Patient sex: M
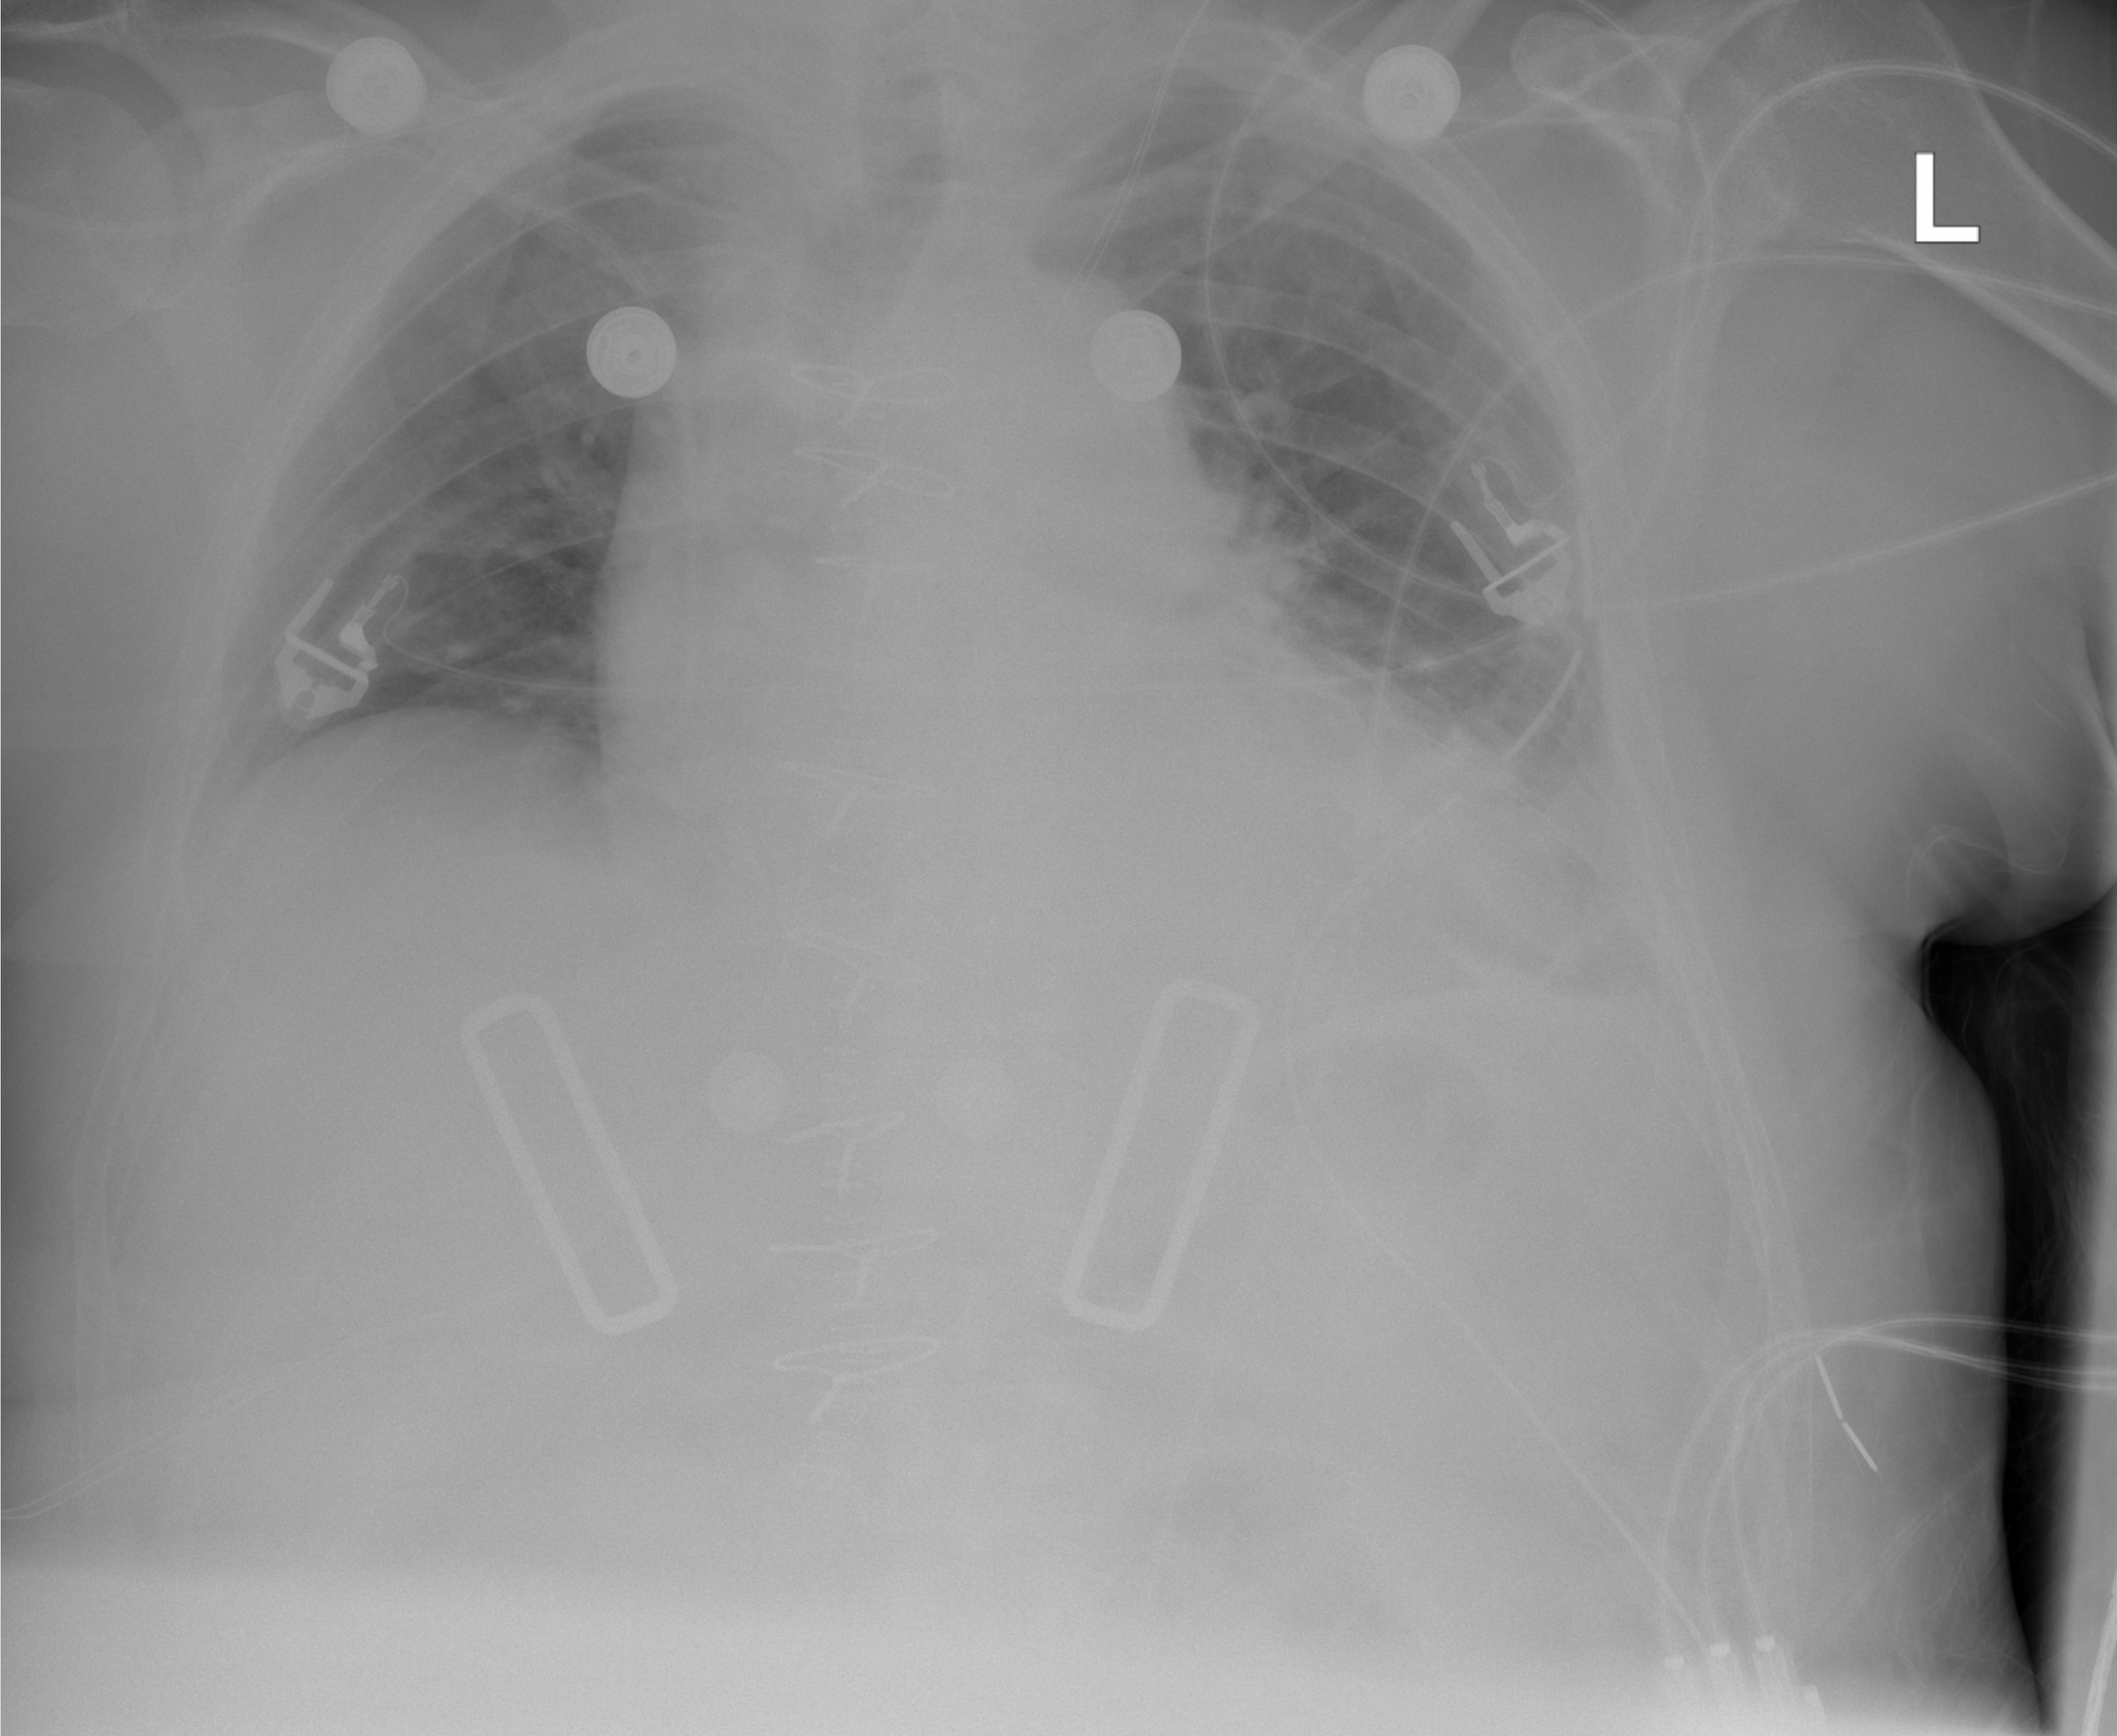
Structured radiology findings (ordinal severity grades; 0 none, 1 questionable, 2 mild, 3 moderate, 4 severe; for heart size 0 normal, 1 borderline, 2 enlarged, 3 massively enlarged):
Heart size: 2
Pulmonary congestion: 1
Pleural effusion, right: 2
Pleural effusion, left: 2
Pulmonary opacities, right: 0
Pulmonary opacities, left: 0
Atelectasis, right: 0
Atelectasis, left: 2